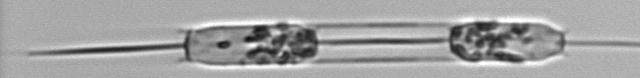
Label: Ditylum_brightwellii